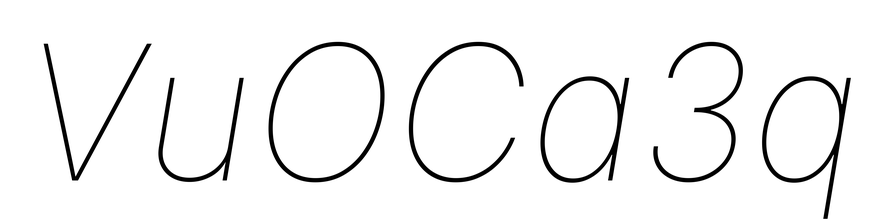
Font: Inter-Italic_Thin_Italic